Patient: sex F, age 48
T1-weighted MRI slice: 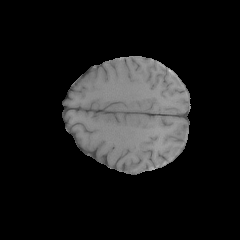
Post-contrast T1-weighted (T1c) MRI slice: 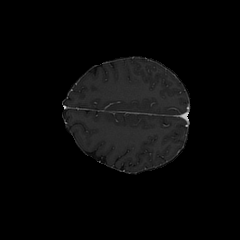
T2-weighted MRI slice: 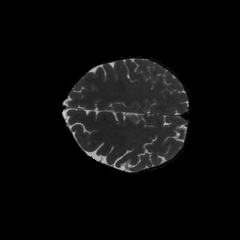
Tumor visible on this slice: no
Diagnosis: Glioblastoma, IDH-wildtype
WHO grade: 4